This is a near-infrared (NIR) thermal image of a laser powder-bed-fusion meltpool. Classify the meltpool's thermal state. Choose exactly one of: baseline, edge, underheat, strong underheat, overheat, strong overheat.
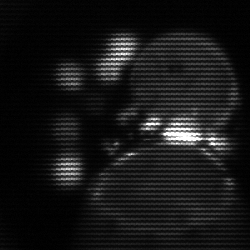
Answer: edge